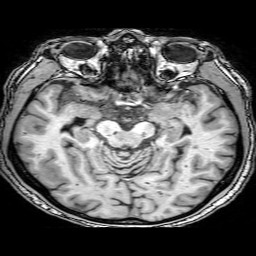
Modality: T1w
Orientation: coronal
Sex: male
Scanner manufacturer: philips
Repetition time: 0.008091 s
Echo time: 0.0037 s